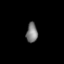
Tissue: lung
Cell type: Endothelial cells
Senescence score: 0.6217
Nuclear area (px): 220
Mean DAPI intensity: 121.823